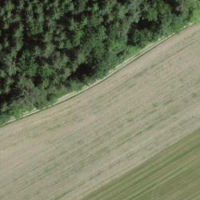
EUNIS habitat code: 52
Species observed at this site:
Prunus spinosa